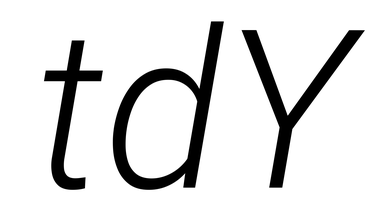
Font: Roboto-Italic_Light_Italic